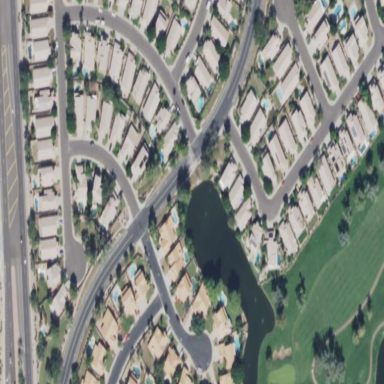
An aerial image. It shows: Residential neighbourhood.